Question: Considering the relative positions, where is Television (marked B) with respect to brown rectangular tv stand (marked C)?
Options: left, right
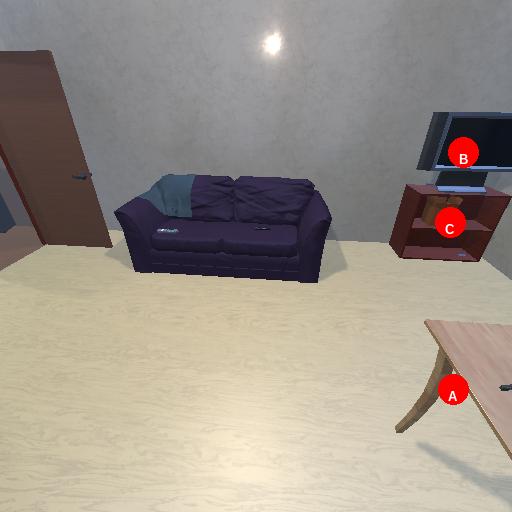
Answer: left